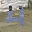
Label: 4